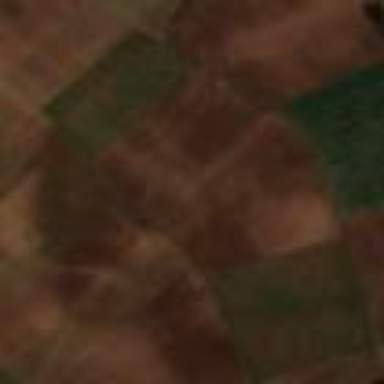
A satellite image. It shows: Farmland with wheat crops growing.